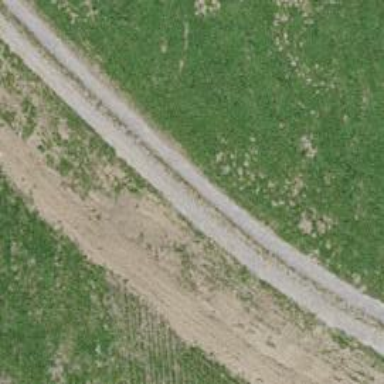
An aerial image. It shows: Gravel track.